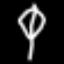
Label: leaf